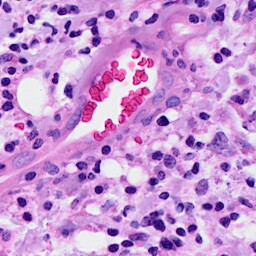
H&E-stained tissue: Breast